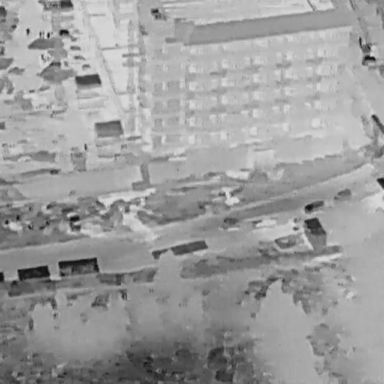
There are three People in the infrared image.